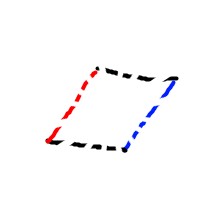
Shape: parallelogram